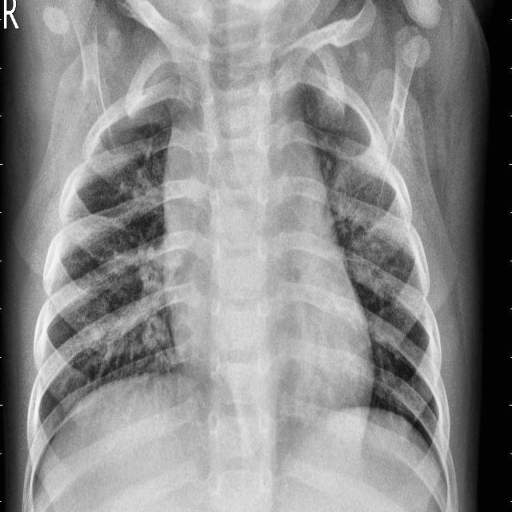
Finding: PNEUMONIA